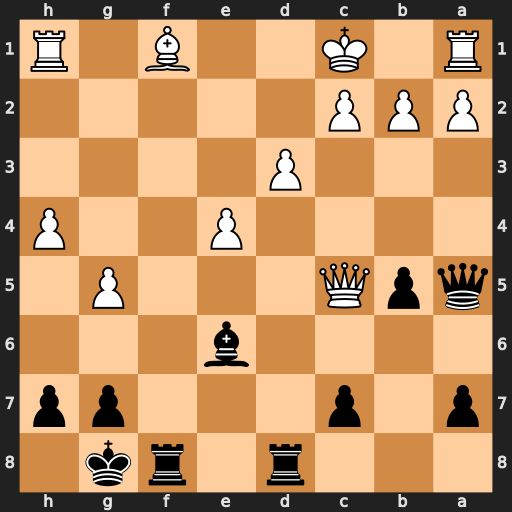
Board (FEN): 3r1rk1/p1p3pp/4b3/qpQ3P1/4P2P/3P4/PPP5/R1K2B1R
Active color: b
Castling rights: -
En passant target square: -
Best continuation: Qe1#